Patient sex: M
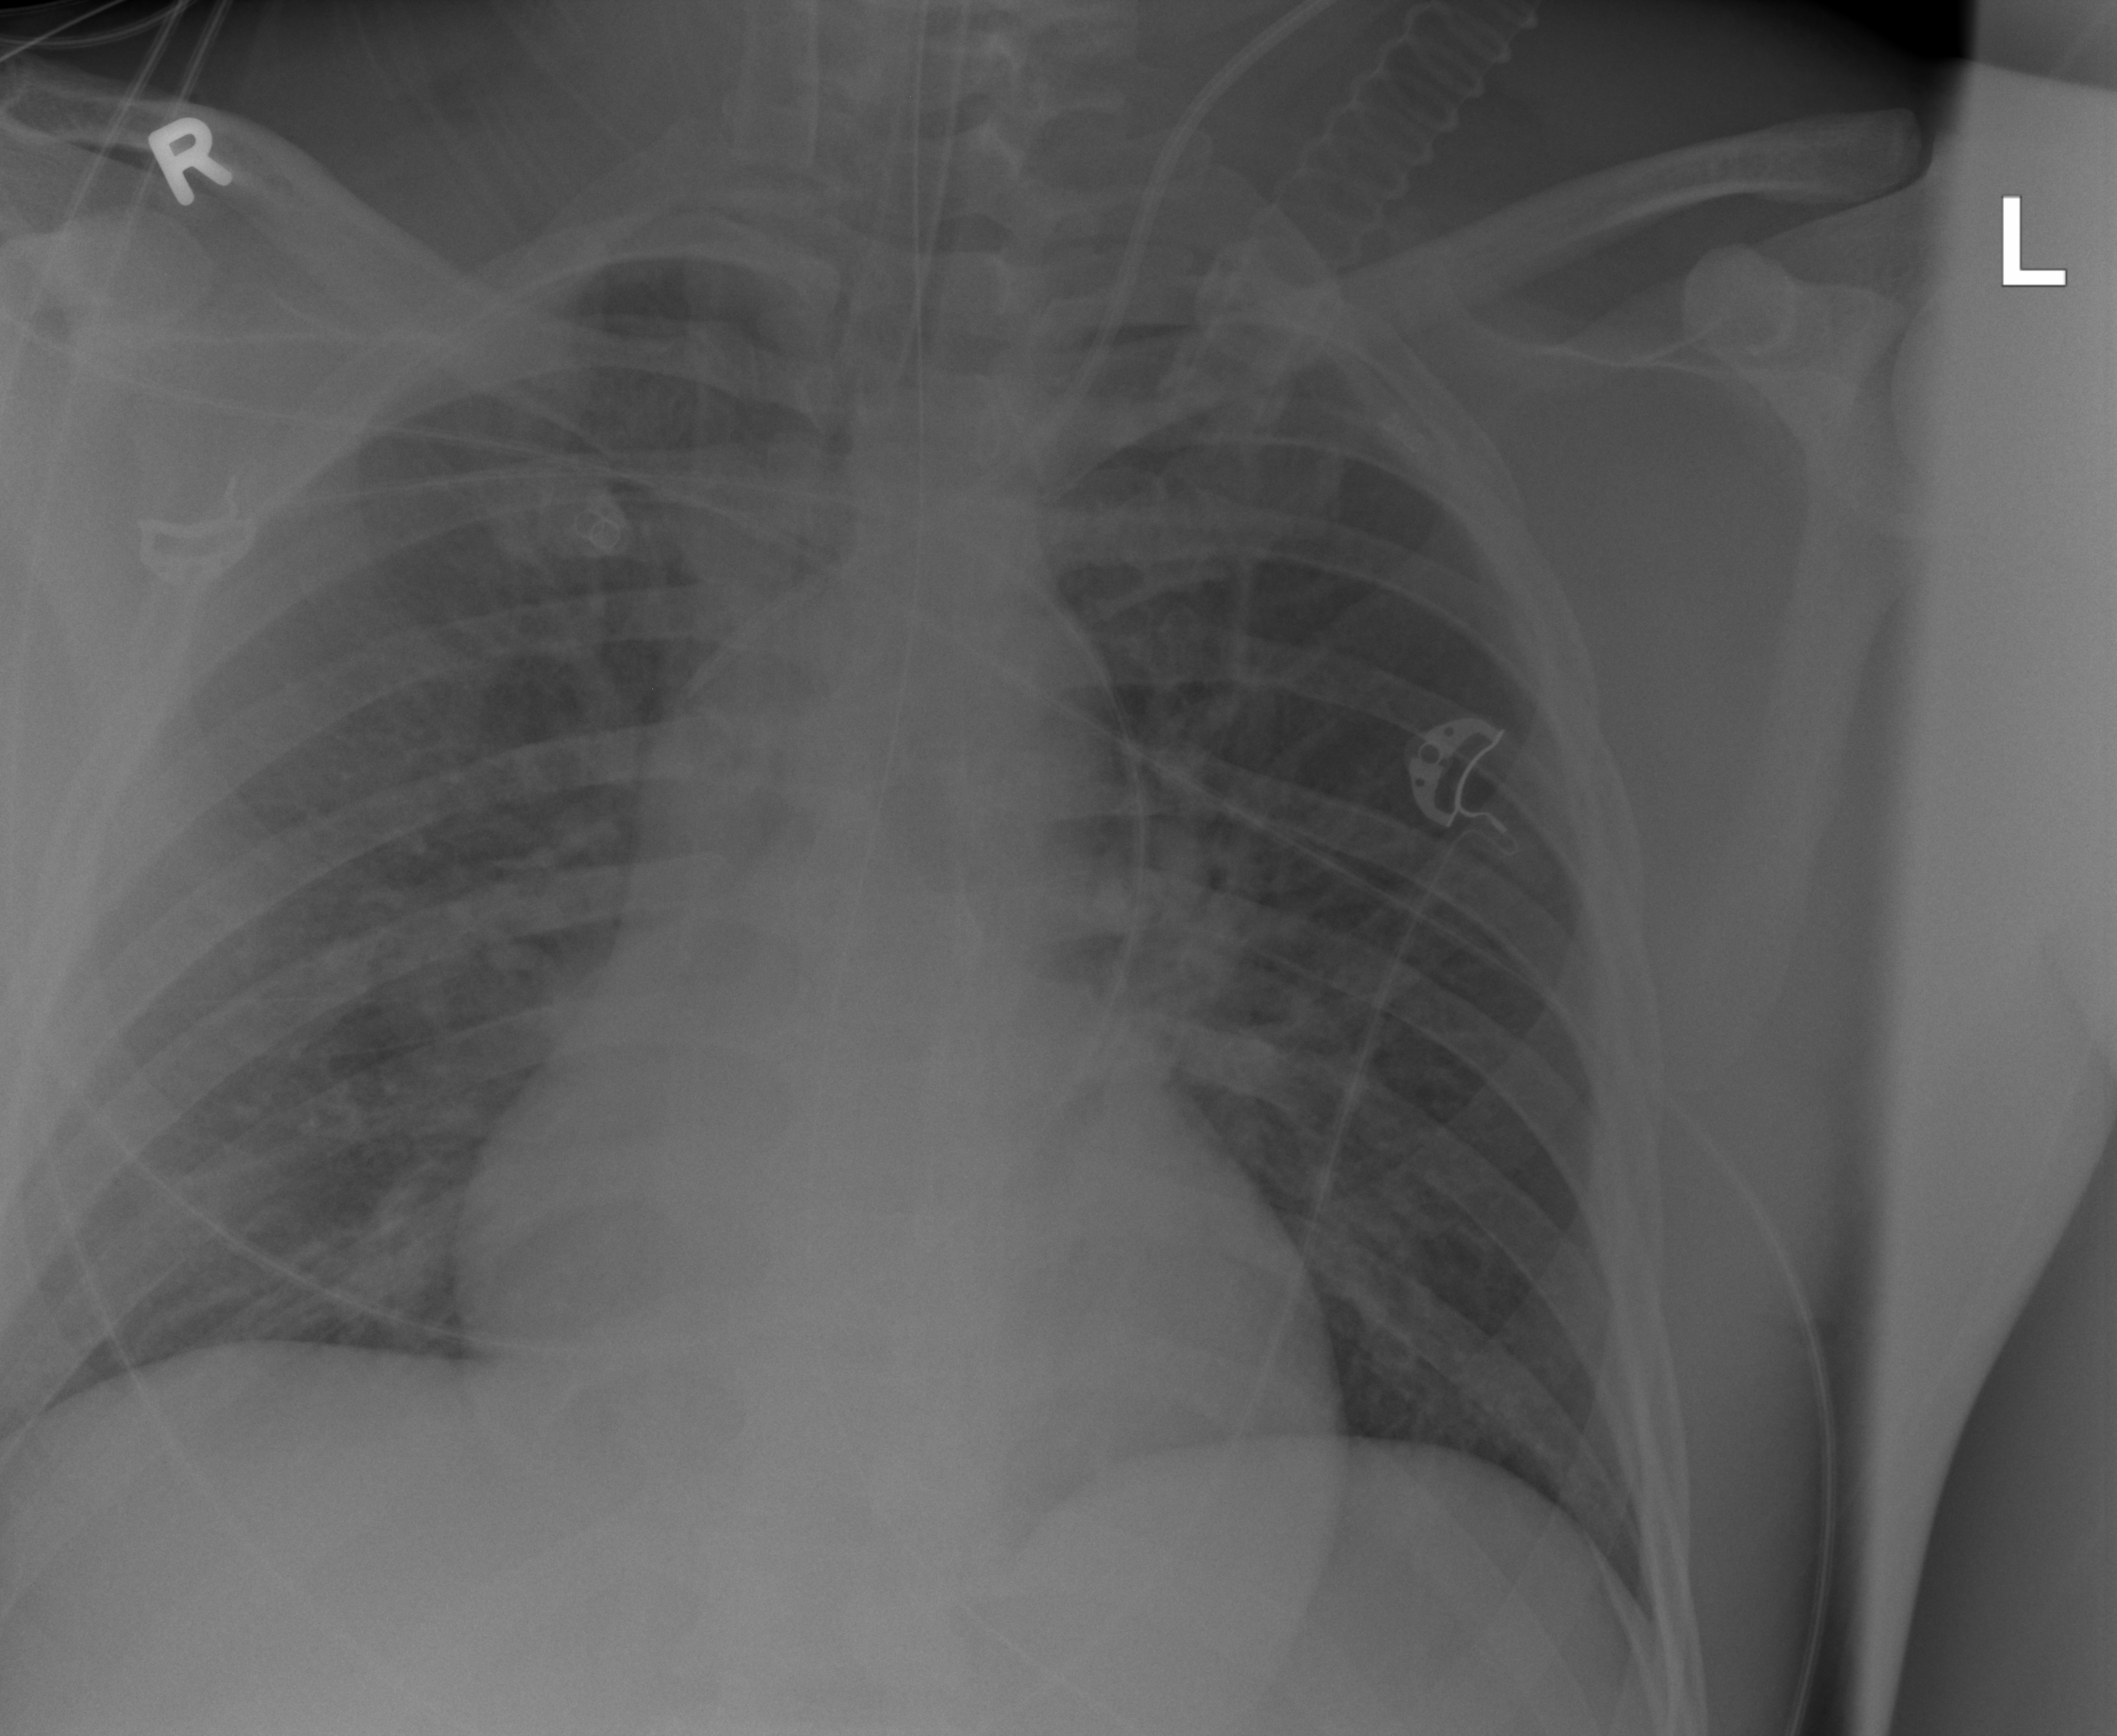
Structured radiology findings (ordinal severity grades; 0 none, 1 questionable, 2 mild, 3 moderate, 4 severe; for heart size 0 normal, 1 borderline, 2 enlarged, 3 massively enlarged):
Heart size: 0
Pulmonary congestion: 2
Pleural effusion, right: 0
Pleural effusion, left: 0
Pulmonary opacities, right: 0
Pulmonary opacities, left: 0
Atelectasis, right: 2
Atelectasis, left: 2